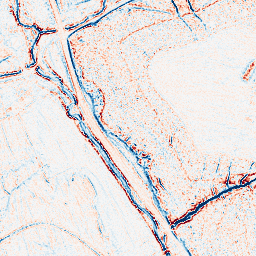
Category: edge_preserving
Decomposition family: bilateral
Decomposition parameters: d: 5
sigma_color: 75
sigma_space: 50
Upsampling method: linear_exact
Upsampling parameters: scale: 2
Upsampling scale: 2